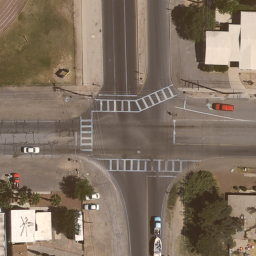
Label: intersection